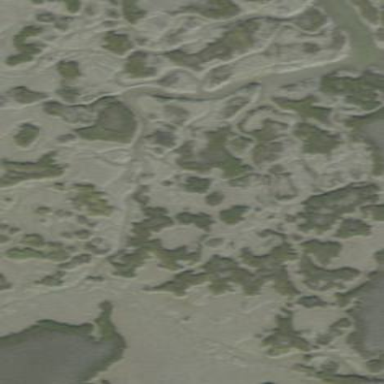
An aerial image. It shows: Saltmarsh wetland area.